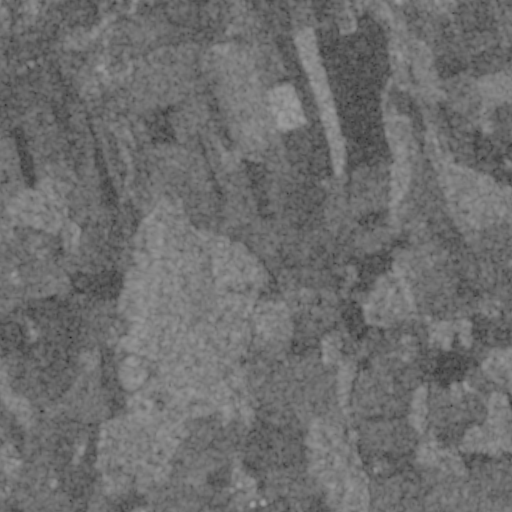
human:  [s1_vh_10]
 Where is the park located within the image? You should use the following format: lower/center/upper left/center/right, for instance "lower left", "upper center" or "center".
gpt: The park is located in the lower center of the image.
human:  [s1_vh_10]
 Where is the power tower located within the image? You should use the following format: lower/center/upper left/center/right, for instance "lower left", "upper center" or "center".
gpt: The power tower is located in the upper left of the image.
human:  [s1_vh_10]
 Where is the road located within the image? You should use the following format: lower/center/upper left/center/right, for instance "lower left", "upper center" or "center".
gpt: There is no road in the image.

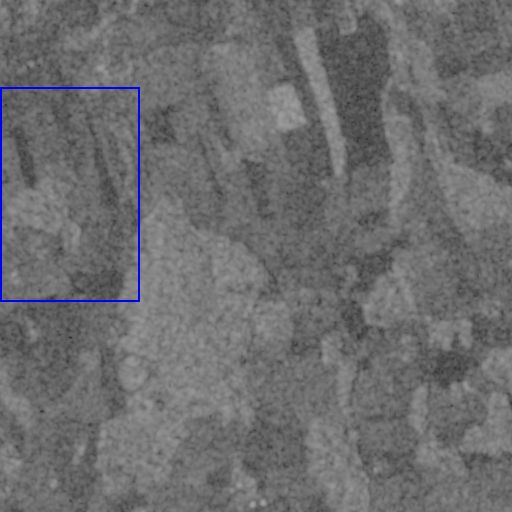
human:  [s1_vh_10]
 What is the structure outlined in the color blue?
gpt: The structure outlined in blue is a crop field.
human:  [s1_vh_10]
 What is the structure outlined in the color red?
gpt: There is no red outline.